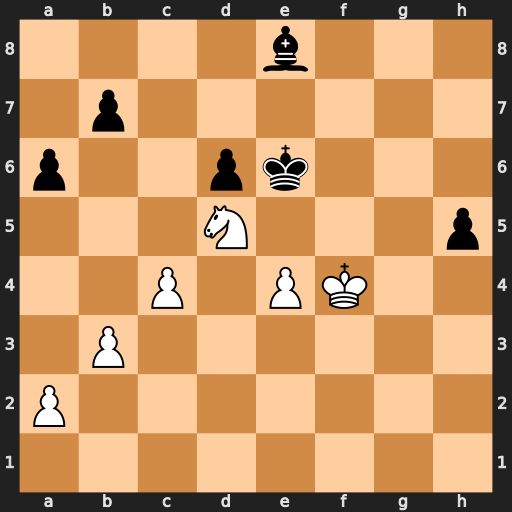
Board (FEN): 4b3/1p6/p2pk3/3N3p/2P1PK2/1P6/P7/8
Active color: w
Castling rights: -
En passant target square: -
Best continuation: Nc7+ Ke7 Nxe8 Kxe8 Kg5 Kf7 Kxh5 Ke6 Kg4 Ke5 Kf3